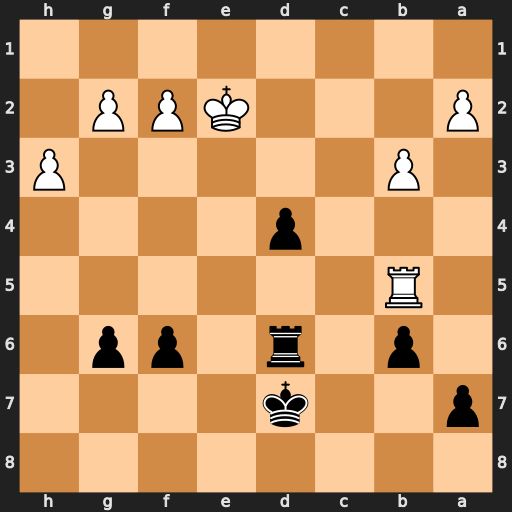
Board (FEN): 8/p2k4/1p1r1pp1/1R6/3p4/1P5P/P3KPP1/8
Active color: b
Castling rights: -
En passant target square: -
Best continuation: Kc6 Rb4 b5